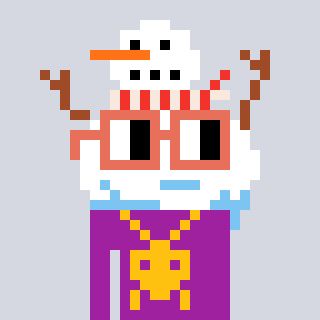
a pixel art character with square orange glasses, a snowman-shaped head and a magenta-colored body on a cool background